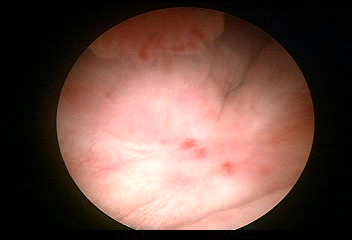
Modality: WLC
Class: Malignant
Subclass: LowGradePapillary
Lesion: L1
Stage: Ta
Morphology: Papillary
Bladder cancer association: Yes
Annotated structures: Tumor